Question: why I can not see my chechbox ?
this is my screenshot of my layout :

I think it is due to my custom background !
Even if I change/remove the background does not affect!
why?!!!!!!!
How can I solve it?
layout :
'''
<RelativeLayout xmlns:android="http://schemas.android.com/apk/res/android"
xmlns:tools="http://schemas.android.com/tools"
android:layout_width="match_parent"
android:layout_height="match_parent">
<CheckBox
android:id="@+id/checkbox_amir_ghamsari"
android:layout_width="wrap_content"
android:layout_height="wrap_content"
android:layout_alignParentTop="true"
android:layout_alignParentRight="true"
android:layout_marginTop="5dp"
android:layout_marginRight="15dp"
android:background="#ffffff"
/>
<TextView
android:id="@+id/textview_amir_ghamsari"
android:layout_width="wrap_content"
android:layout_height="wrap_content"
android:layout_toLeftOf="@id/checkbox_amir_ghamsari"
android:layout_alignTop="@id/checkbox_amir_ghamsari"
android:text="@string/textview_amir_ghamsari"
android:layout_marginTop="10dp"
android:textStyle="bold"
android:textSize="@dimen/amir_masoud_size"
android:textColor="#ffffff"
android:layout_marginRight="15dp"
/>
<CheckBox
android:id="@+id/checkbox_s_masoud_emamian"
android:layout_width="wrap_content"
android:layout_height="wrap_content"
android:layout_below="@id/checkbox_amir_ghamsari"
android:layout_alignParentRight="true"
android:layout_marginTop="30dp"
android:layout_marginRight="15dp"
android:background="#46462e"
/>
<TextView
android:id="@+id/textview_s_masoud_emamian"
android:layout_width="wrap_content"
android:layout_height="wrap_content"
android:layout_toLeftOf="@id/checkbox_s_masoud_emamian"
android:layout_alignTop="@id/checkbox_s_masoud_emamian"
android:text="@string/textview_s_masoud_emamian"
android:textStyle="bold"
android:textSize="@dimen/amir_masoud_size"
android:textColor="#ffffff"
android:layout_marginRight="15dp"
/>
<EditText
android:id="@+id/edittext_sms"
android:layout_width="fill_parent"
android:layout_height="wrap_content"
android:hint="@string/edittext_hint_comments"
android:lines="5"
android:background="#46462e"
android:textColor="#ffffff"
android:layout_centerInParent="true"
/>
<ImageButton
android:id="@+id/imagebutton_send_sms"
android:layout_width="wrap_content"
android:layout_height="wrap_content"
android:layout_alignParentBottom="true"
android:layout_centerHorizontal="true"
android:src="@drawable/send_sms"
/>
</RelativeLayout>
'''
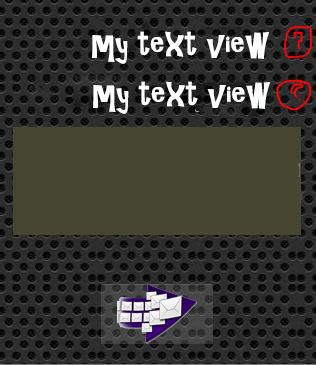
Answer: Use this layout...
'''
<RelativeLayout xmlns:android="http://schemas.android.com/apk/res/android"
android:layout_width="fill_parent"
android:layout_height="fill_parent" >
<TextView
android:id="@+id/textview_amir_ghamsari"
android:layout_width="wrap_content"
android:layout_height="wrap_content"
android:layout_alignParentTop="true"
android:layout_centerHorizontal="true"
android:layout_marginTop="28dp"
android:text="amir_ghamsari" />
<CheckBox
android:id="@+id/checkbox_amir_ghamsari"
android:layout_width="wrap_content"
android:layout_height="wrap_content"
android:layout_alignBaseline="@+id/textview_amir_ghamsari"
android:layout_alignBottom="@+id/textview_amir_ghamsari"
android:layout_toRightOf="@+id/textview_amir_ghamsari" />
<TextView
android:id="@+id/textview_s_masoud_emamian"
android:layout_width="wrap_content"
android:layout_height="wrap_content"
android:layout_alignRight="@+id/textview_amir_ghamsari"
android:layout_below="@+id/checkbox_amir_ghamsari"
android:layout_marginTop="22dp"
android:text="masoud_emamian" />
<CheckBox
android:id="@+id/checkbox_s_masoud_emamian"
android:layout_width="wrap_content"
android:layout_height="wrap_content"
android:layout_alignBaseline="@+id/textview_s_masoud_emamian"
android:layout_alignBottom="@+id/textview_s_masoud_emamian"
android:layout_alignLeft="@+id/checkbox_amir_ghamsari" />
<EditText
android:id="@+id/editText1"
android:layout_width="wrap_content"
android:layout_height="wrap_content"
android:layout_alignParentLeft="true"
android:layout_alignParentRight="true"
android:layout_below="@+id/checkbox_s_masoud_emamian"
android:layout_marginTop="120dp"
android:background="#46462e"
android:hint="hint_comments"
android:lines="5"
android:textColor="#ffffff" >
<requestFocus />
</EditText>
<ImageButton
android:id="@+id/imagebutton_send_sms"
android:layout_width="wrap_content"
android:layout_height="wrap_content"
android:layout_alignParentBottom="true"
android:layout_centerHorizontal="true"
android:src="@drawable/send_sms"
/>
</RelativeLayout>
'''